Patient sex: M
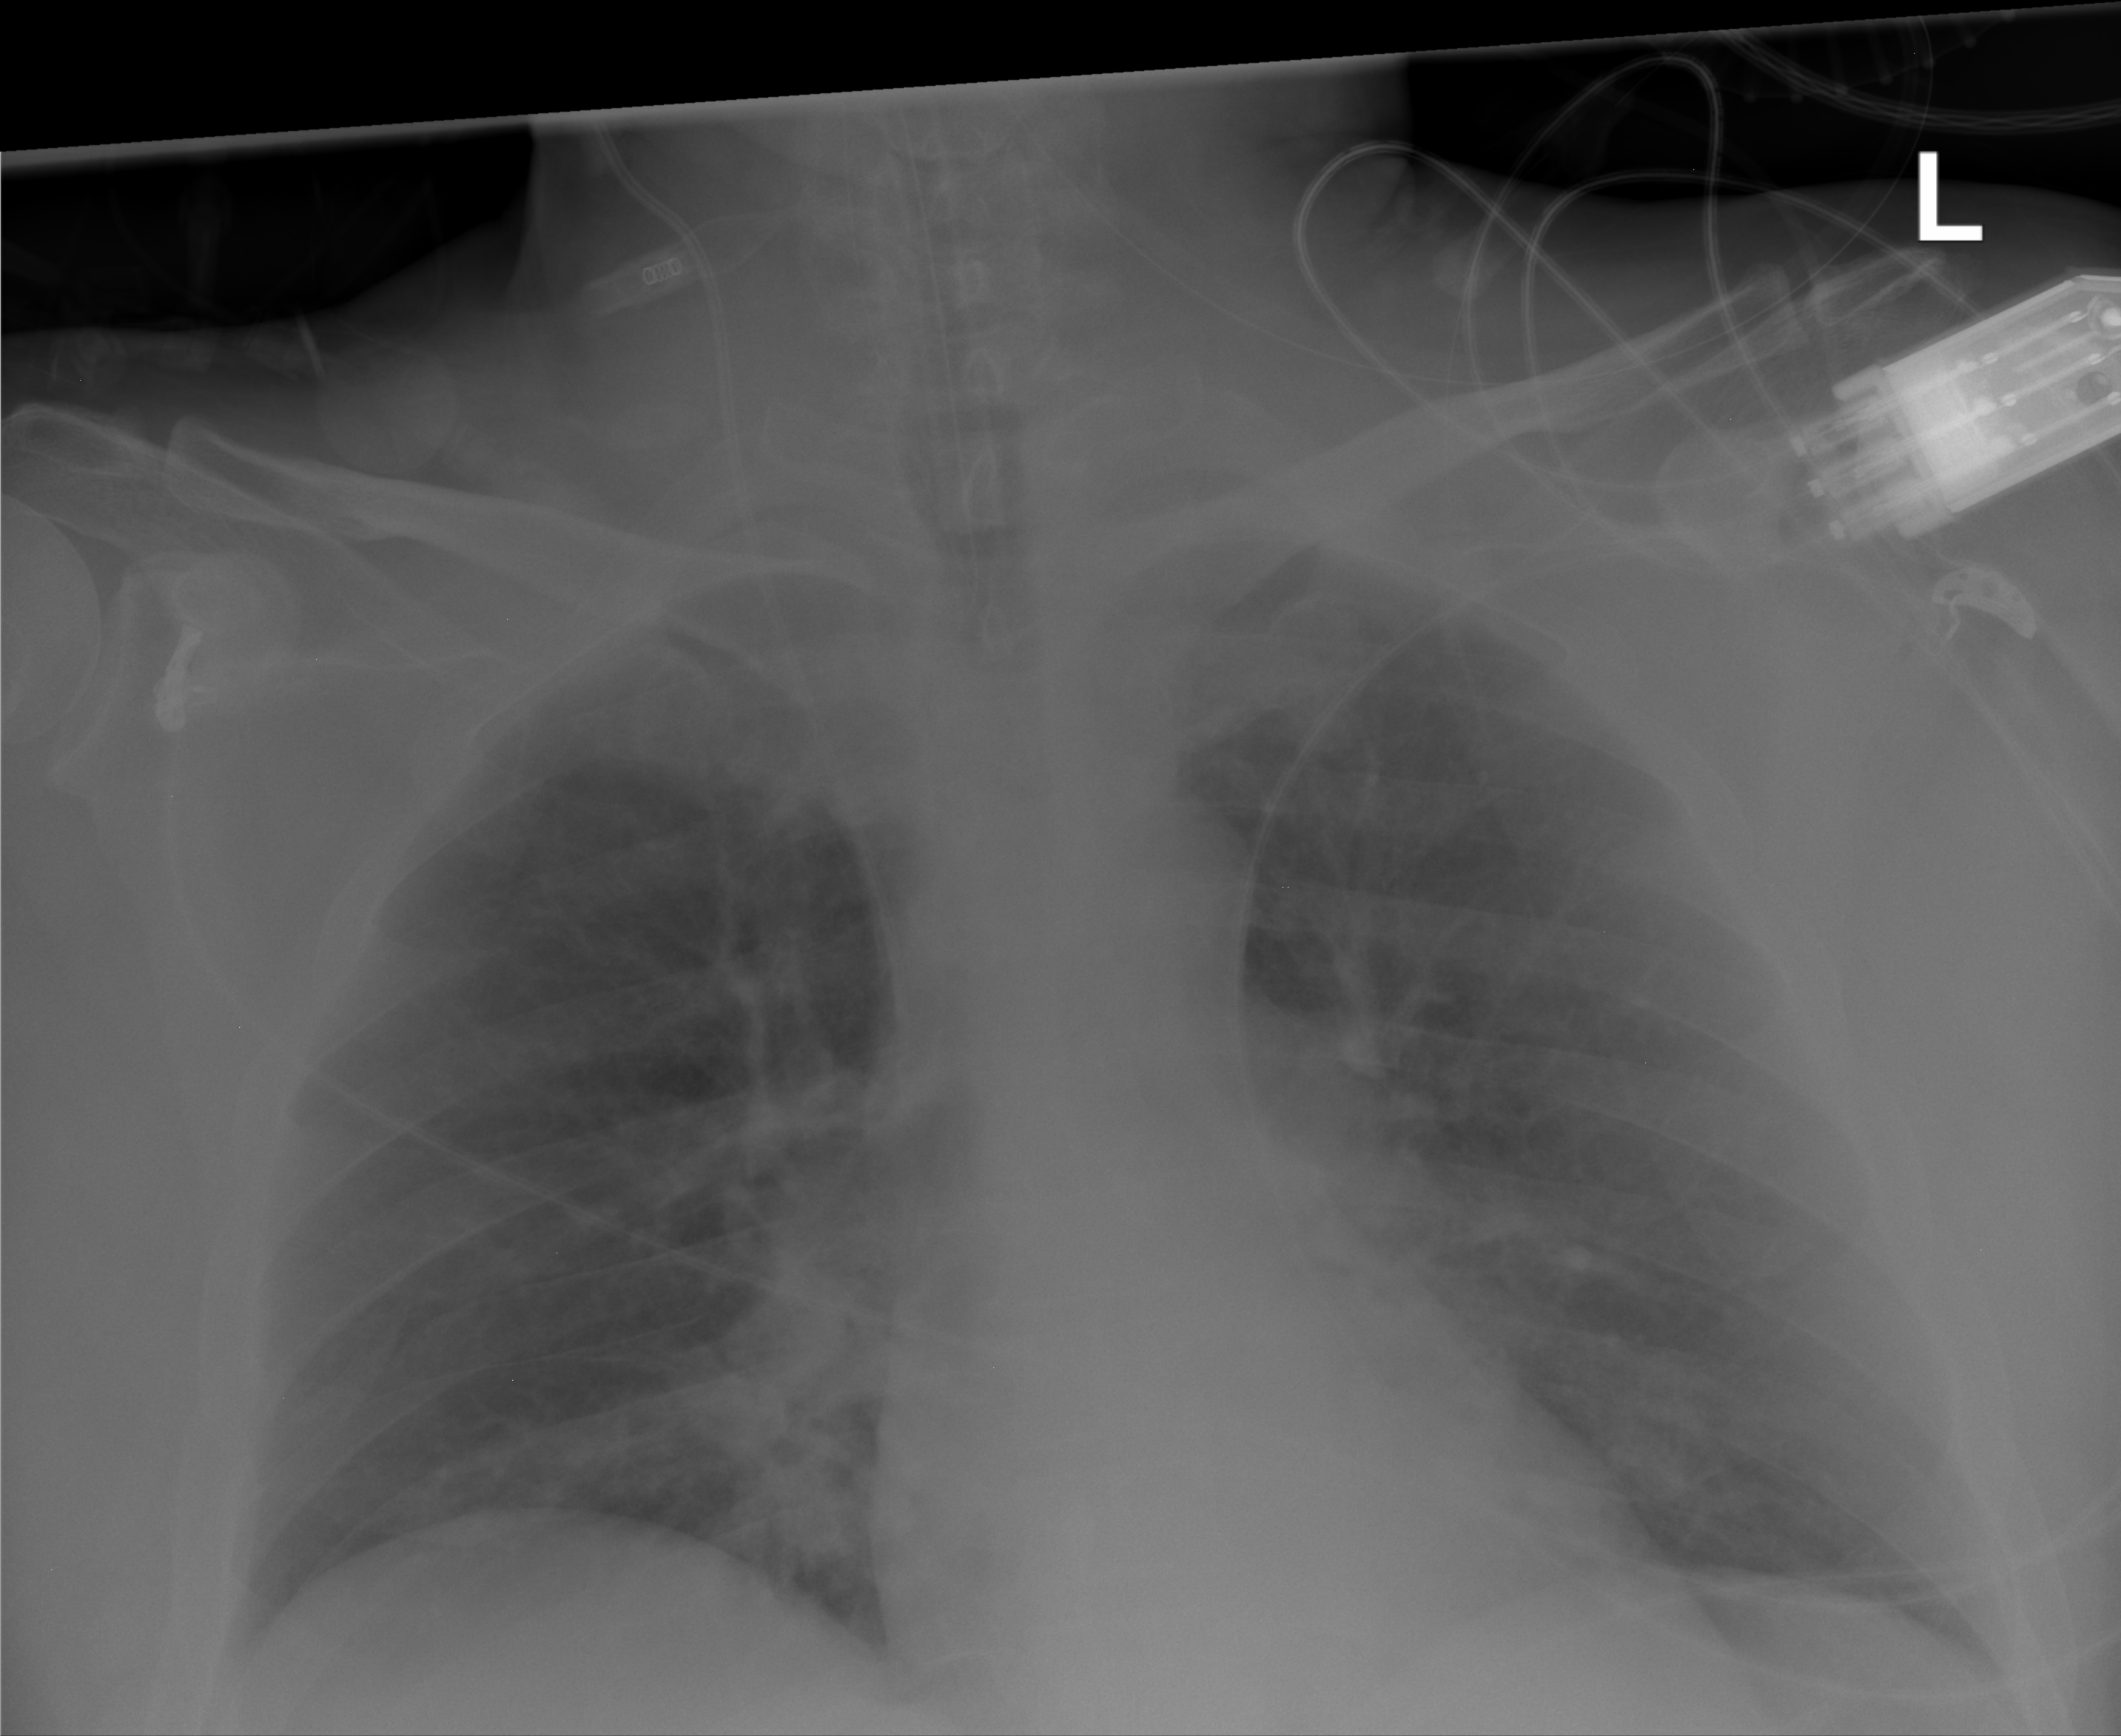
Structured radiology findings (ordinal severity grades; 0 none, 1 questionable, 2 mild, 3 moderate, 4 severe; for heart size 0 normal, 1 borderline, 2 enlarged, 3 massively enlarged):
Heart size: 0
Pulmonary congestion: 1
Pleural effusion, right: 0
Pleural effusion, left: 0
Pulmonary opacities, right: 1
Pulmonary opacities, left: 1
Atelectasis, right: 0
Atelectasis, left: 0